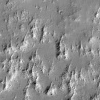
Atmospheric dust classification: not_dusty